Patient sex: M
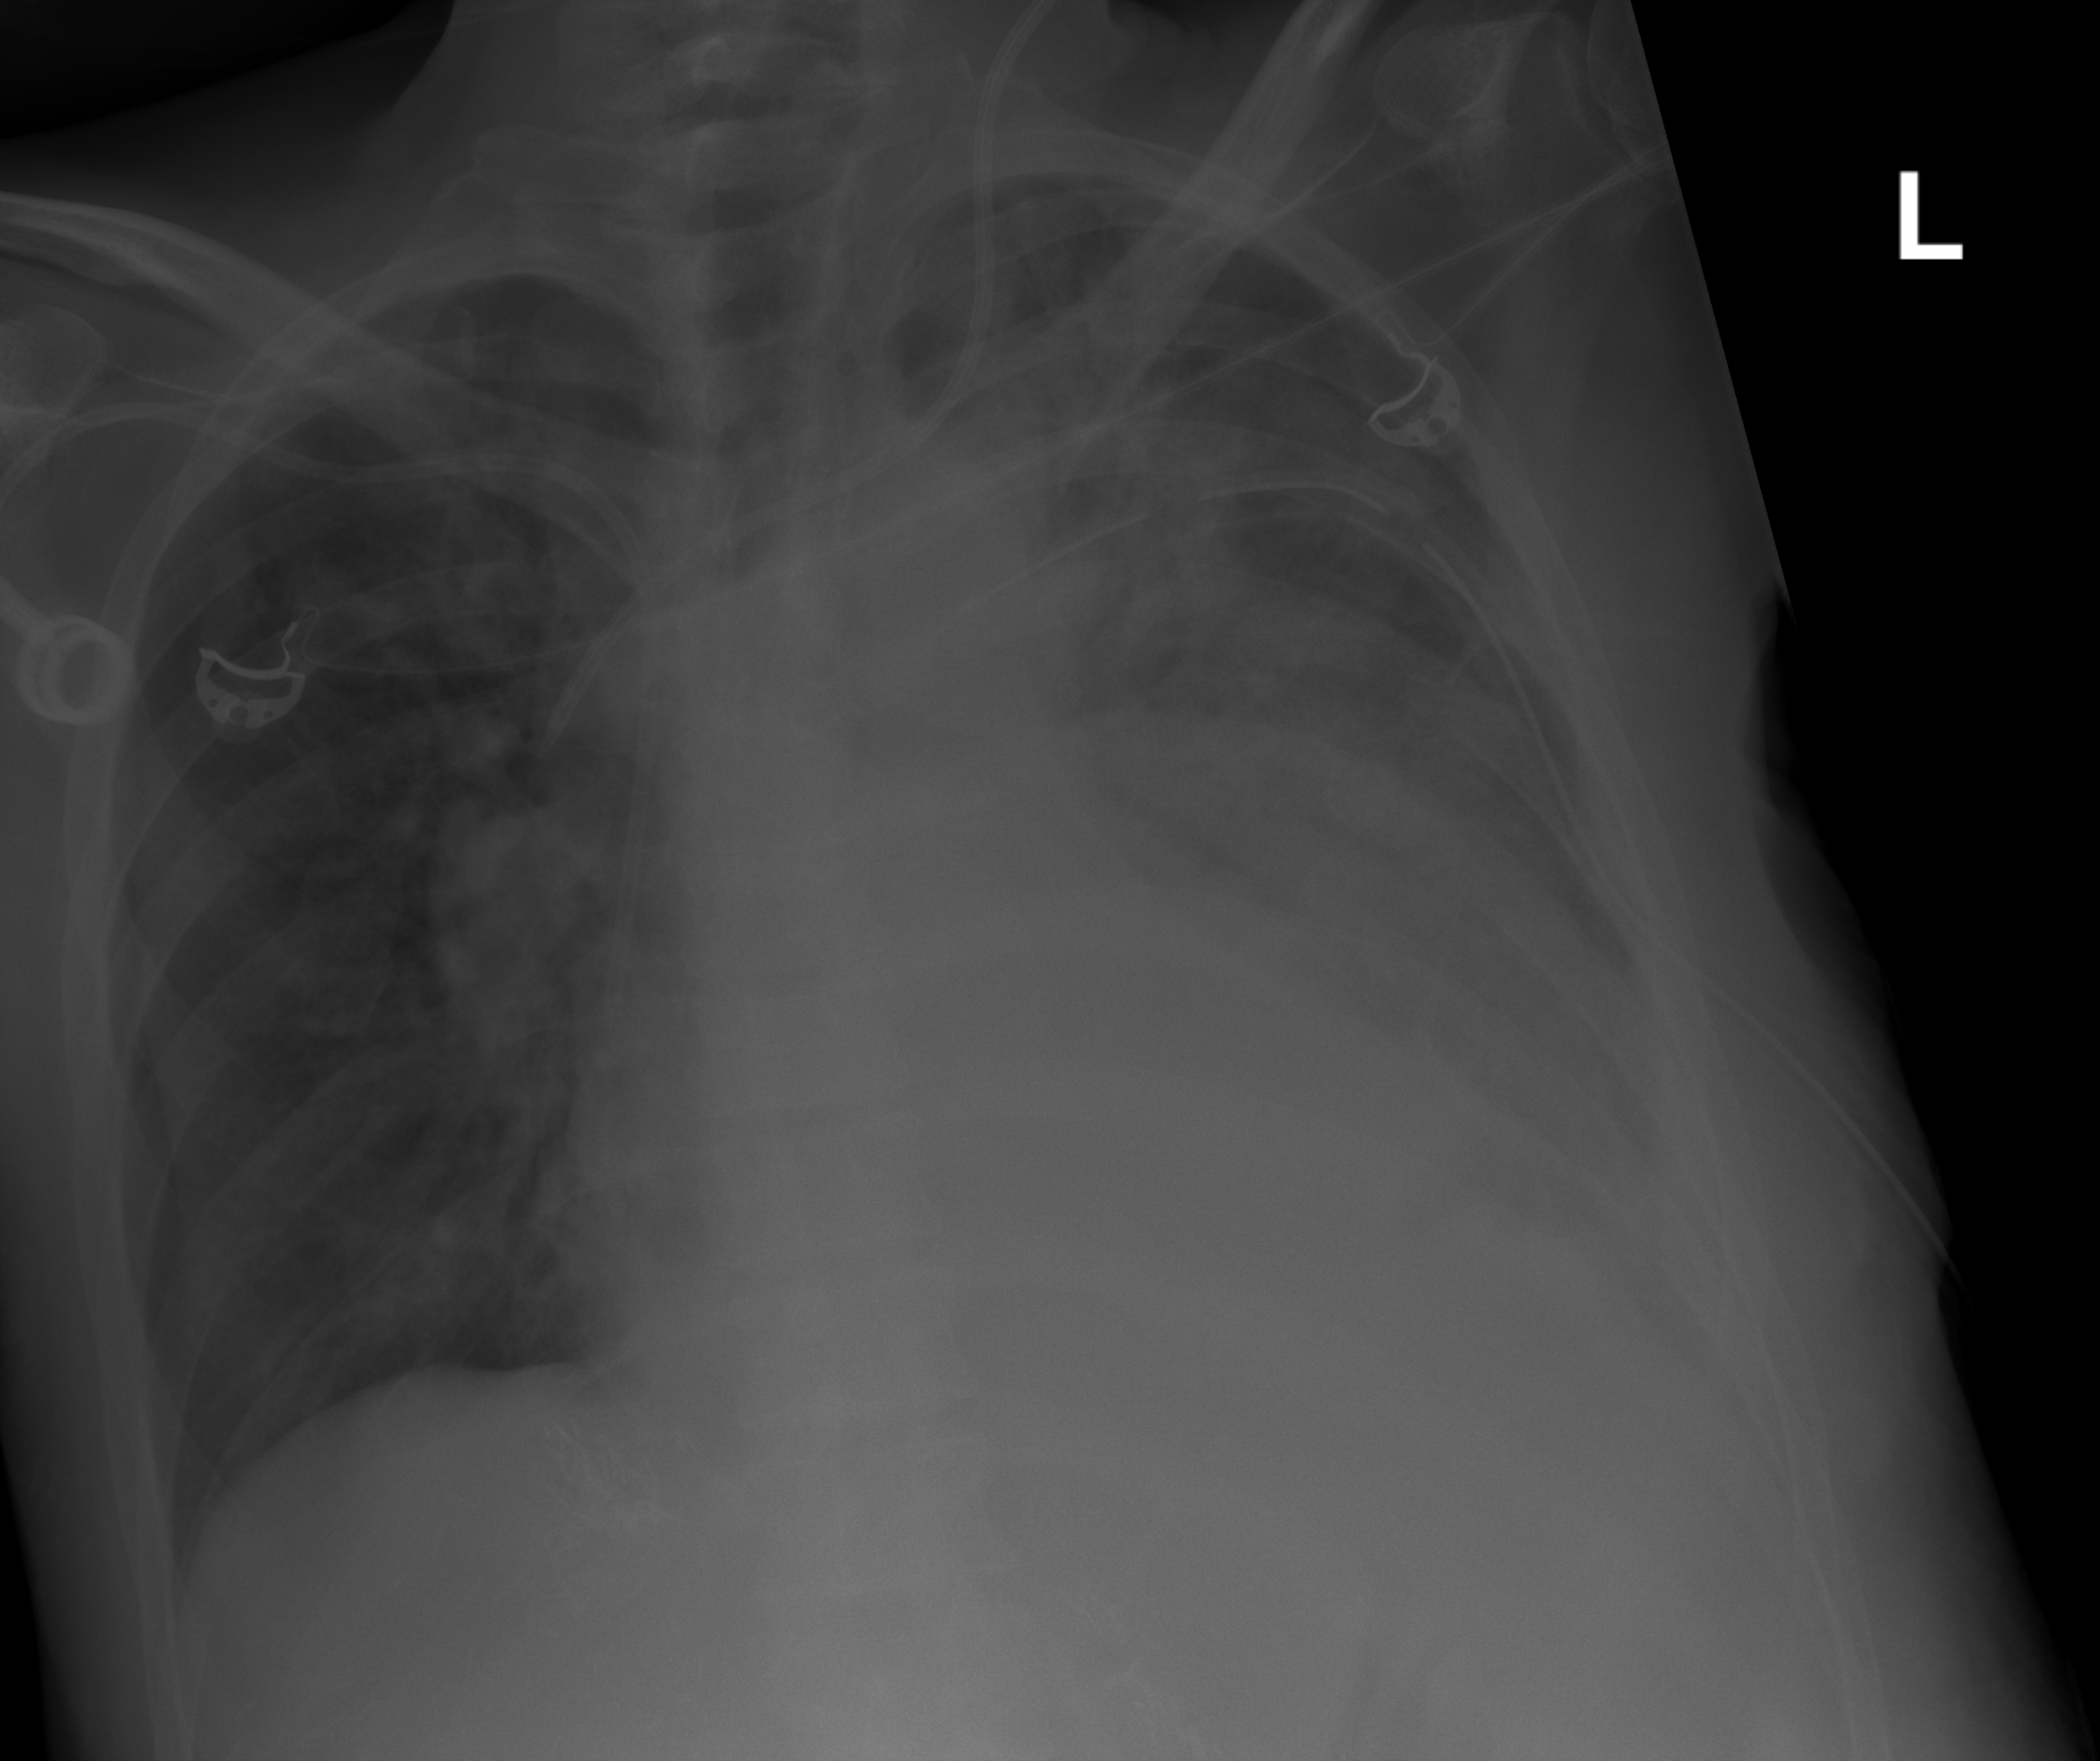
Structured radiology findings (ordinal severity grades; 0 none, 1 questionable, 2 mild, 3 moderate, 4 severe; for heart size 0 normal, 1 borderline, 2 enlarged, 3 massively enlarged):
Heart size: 1
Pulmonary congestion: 2
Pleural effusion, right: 0
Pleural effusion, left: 2
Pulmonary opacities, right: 0
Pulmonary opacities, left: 3
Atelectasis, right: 0
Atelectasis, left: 3